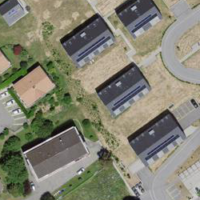
EUNIS habitat code: 55
Species observed at this site:
Cornus sanguinea